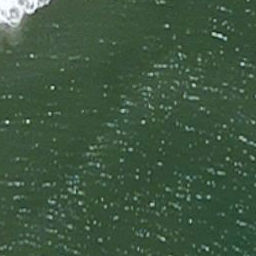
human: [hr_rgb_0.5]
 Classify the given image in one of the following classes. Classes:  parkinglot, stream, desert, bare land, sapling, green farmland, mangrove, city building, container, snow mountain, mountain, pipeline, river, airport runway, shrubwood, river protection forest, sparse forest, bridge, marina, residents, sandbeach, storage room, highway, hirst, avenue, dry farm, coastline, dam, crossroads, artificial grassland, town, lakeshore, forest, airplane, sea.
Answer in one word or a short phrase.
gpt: sea